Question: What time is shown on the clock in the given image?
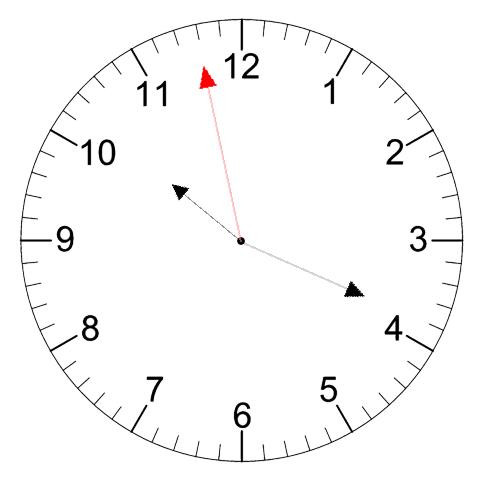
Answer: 10:18:58